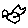
Label: bird